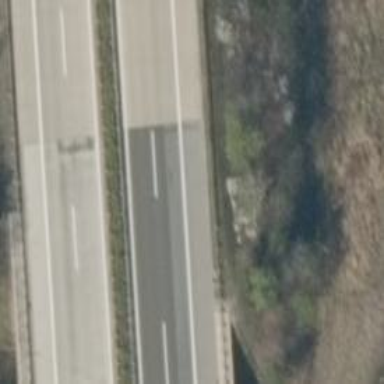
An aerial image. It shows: Motorway bridge with asphalt surface.